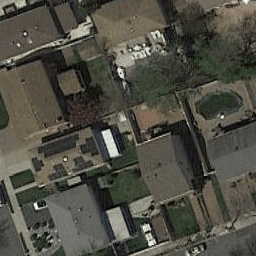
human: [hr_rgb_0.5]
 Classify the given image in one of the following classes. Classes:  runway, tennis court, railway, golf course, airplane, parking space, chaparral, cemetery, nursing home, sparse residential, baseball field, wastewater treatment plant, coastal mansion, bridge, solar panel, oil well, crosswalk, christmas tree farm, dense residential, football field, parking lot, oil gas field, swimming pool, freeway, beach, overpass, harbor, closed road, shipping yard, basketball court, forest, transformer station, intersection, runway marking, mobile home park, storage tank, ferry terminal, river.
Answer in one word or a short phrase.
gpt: dense residential